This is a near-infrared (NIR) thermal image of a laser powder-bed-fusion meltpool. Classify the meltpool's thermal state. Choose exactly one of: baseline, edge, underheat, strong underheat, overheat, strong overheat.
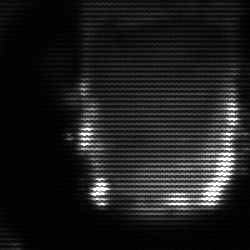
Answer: baseline